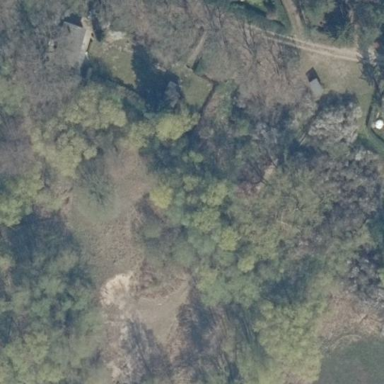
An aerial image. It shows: Beautiful woodland area.